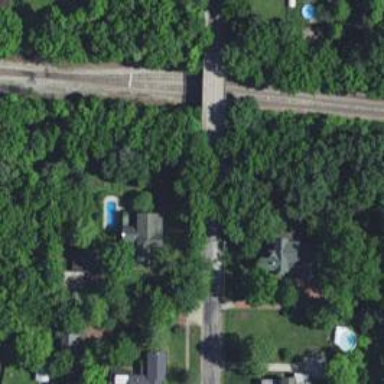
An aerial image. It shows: Residential road with sidewalk on the left side.